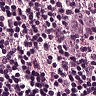
Metastatic tissue present: yes